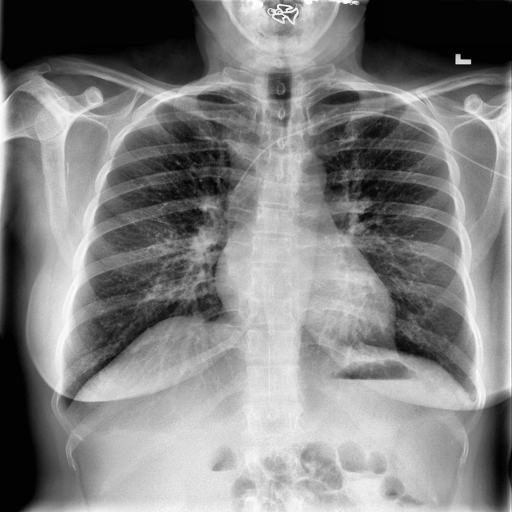
Finding: NORMAL